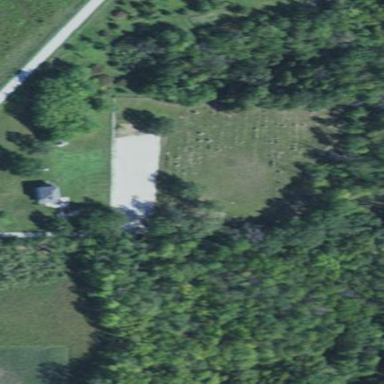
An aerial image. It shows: Cemetery.